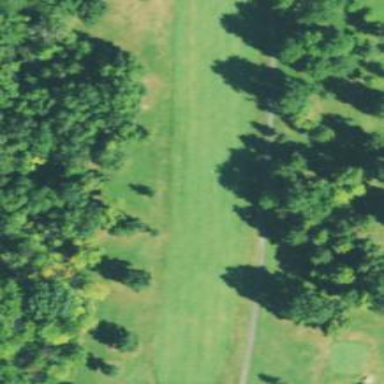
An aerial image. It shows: Scenic golf fairway.